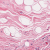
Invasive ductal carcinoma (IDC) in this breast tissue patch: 0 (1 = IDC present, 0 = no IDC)